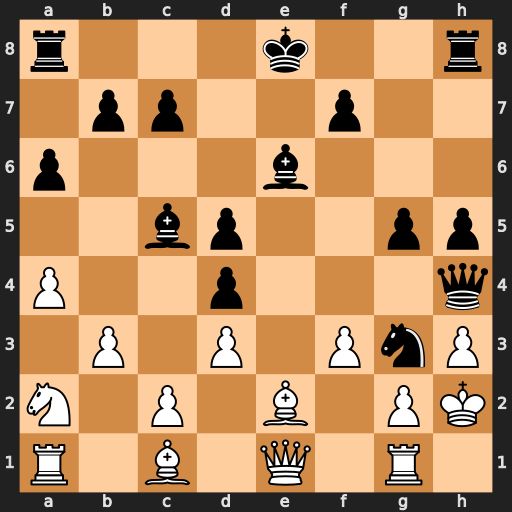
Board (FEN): r3k2r/1pp2p2/p3b3/2bp2pp/P2p3q/1P1P1PnP/N1P1B1PK/R1B1Q1R1
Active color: w
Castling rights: kq
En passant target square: -
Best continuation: Qxg3 Bd6 f4 Qxg3+ Kxg3